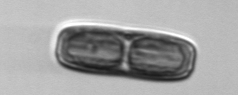
Label: Ephemera